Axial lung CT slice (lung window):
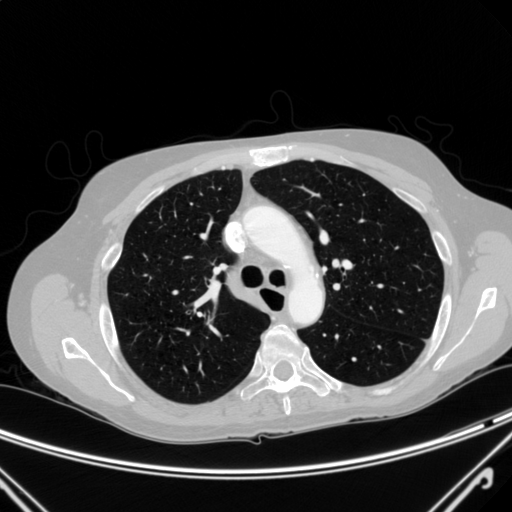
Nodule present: no